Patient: sex F, age 58
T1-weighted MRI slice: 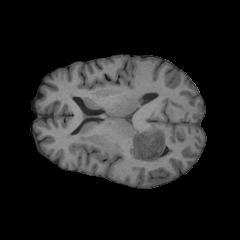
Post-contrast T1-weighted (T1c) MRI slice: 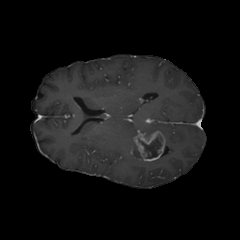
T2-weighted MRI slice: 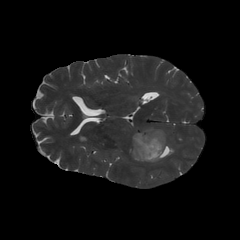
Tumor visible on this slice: yes
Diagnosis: Glioblastoma, IDH-wildtype
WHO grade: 4